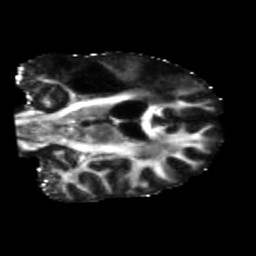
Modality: FA
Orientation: coronal
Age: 49
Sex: male
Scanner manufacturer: siemens
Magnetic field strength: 3 T
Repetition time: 5.47 s
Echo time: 0.0854 s